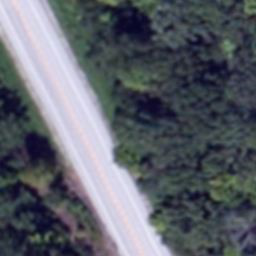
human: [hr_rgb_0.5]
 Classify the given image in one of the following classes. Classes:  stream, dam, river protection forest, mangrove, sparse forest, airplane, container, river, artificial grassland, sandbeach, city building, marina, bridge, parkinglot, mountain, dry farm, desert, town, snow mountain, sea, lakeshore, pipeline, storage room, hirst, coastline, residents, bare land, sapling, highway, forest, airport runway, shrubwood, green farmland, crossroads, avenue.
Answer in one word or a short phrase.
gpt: avenue